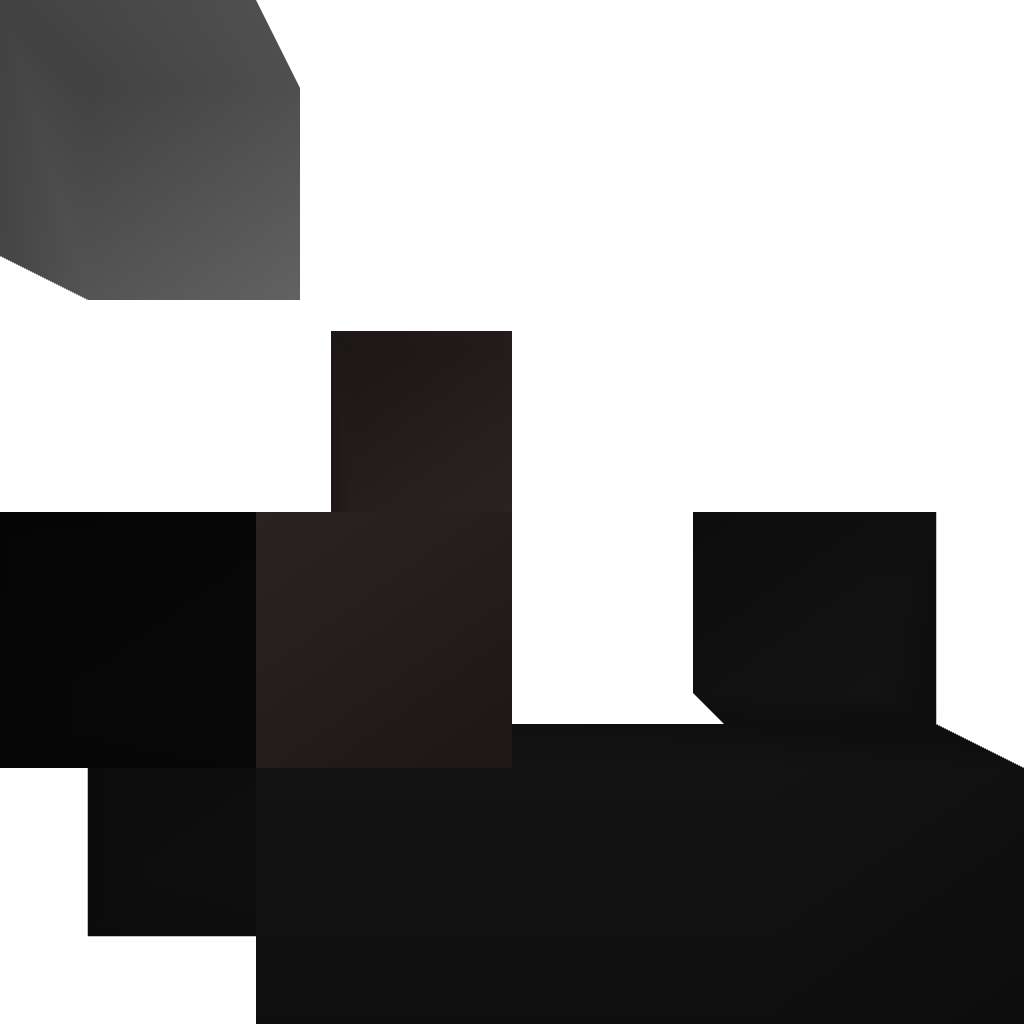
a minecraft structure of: Simple Casino